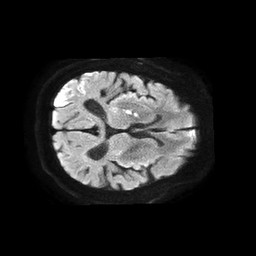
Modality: TRACE
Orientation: axial
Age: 63
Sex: male
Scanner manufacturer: philips
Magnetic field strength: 1.5 T
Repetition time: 4.6 s
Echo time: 0.09059 s